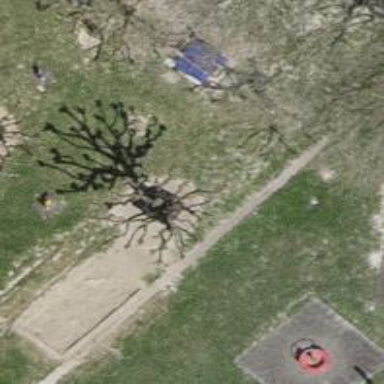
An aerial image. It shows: Brown bench.